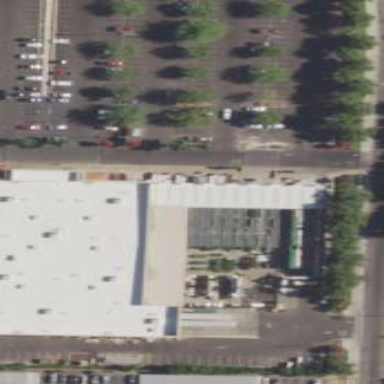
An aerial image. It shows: Garden center.